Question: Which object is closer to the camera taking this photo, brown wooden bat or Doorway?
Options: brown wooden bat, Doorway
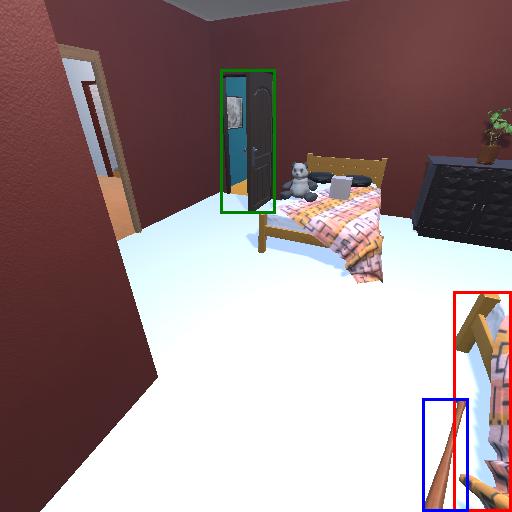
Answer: brown wooden bat